Interaction volume radius: 5 \u00c5
Interaction volume height: 15 \u00c5
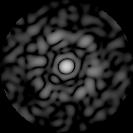
Disorder parameter: 0.8233